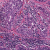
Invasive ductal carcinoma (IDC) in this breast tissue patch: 1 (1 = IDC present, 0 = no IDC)